Interaction volume radius: 5 \u00c5
Interaction volume height: 20 \u00c5
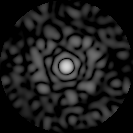
Disorder parameter: 0.8876